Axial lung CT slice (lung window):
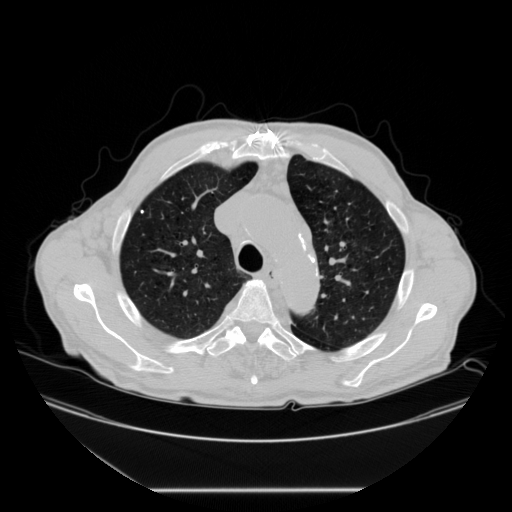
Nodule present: no